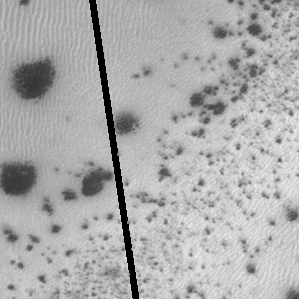
Label: frost